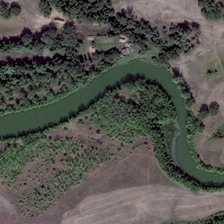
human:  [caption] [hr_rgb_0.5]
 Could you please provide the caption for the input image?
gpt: a river with light green water across a village .

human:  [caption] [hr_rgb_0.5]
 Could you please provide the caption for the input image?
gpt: many house and green place with river beside .

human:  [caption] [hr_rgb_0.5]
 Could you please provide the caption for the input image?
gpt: many house and green place with river beside .

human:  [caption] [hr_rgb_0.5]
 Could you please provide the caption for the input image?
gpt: a river with light green water across a village .

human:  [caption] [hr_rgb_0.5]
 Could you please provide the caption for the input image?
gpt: a river with light green water across a village .